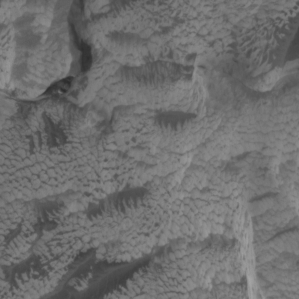
Label: non_frost